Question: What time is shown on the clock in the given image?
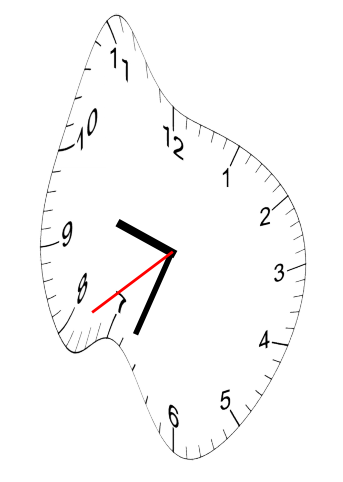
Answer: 09:33:39